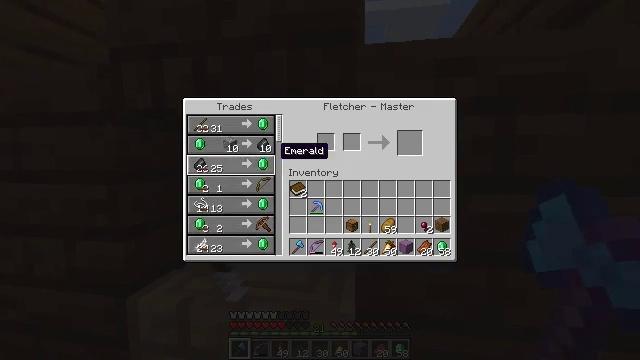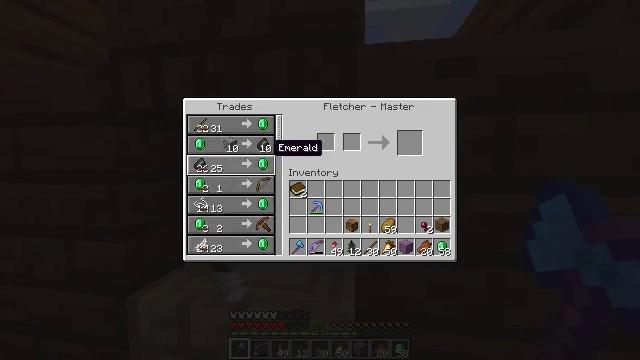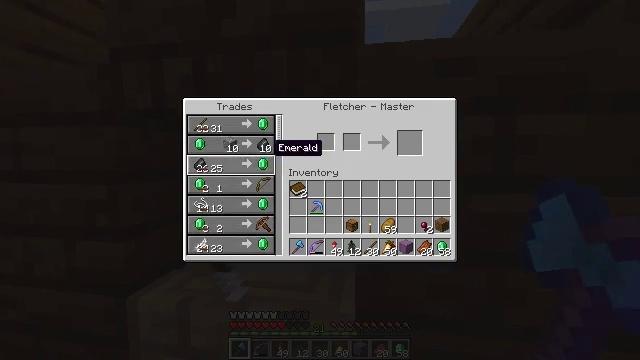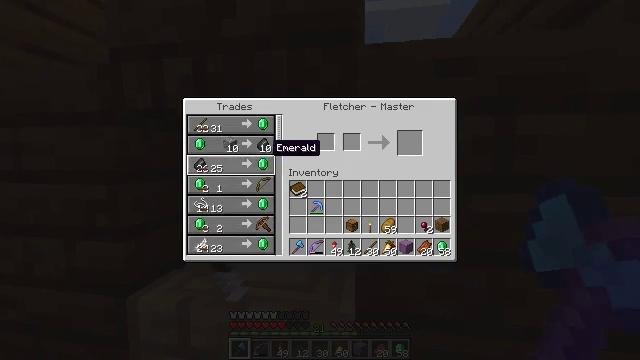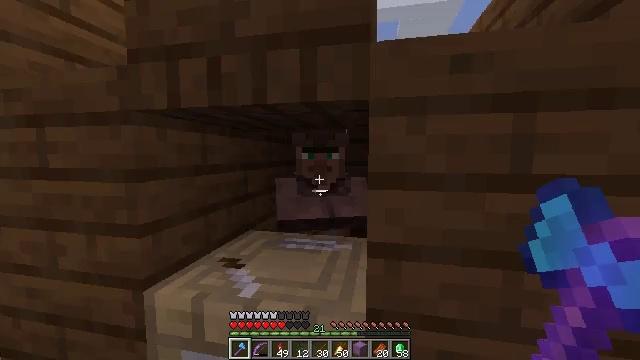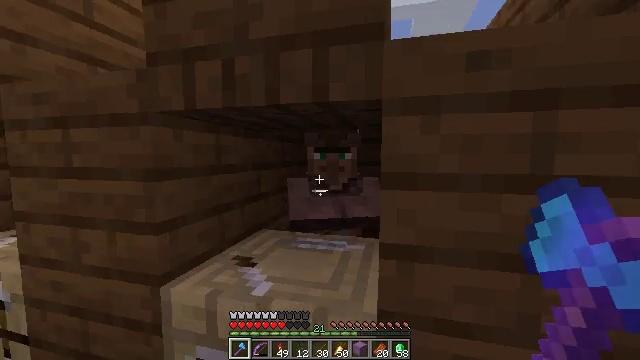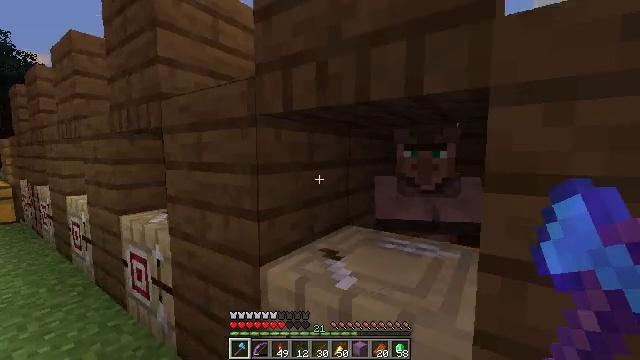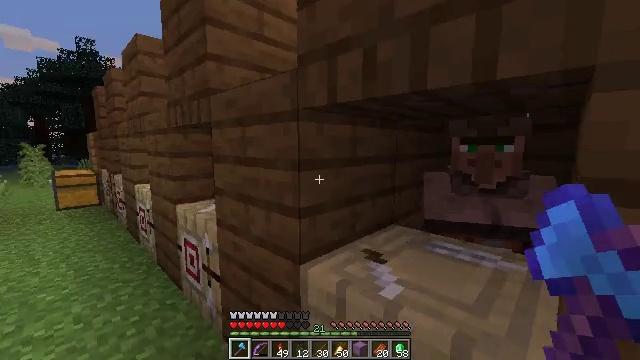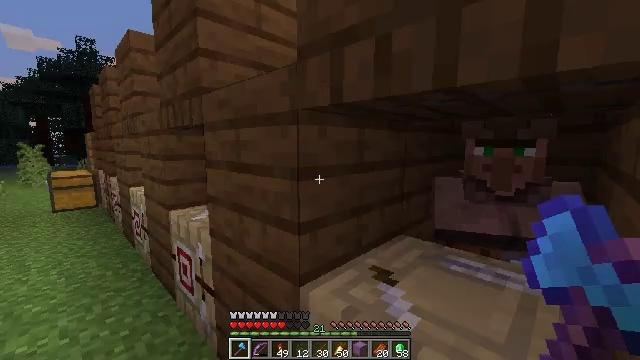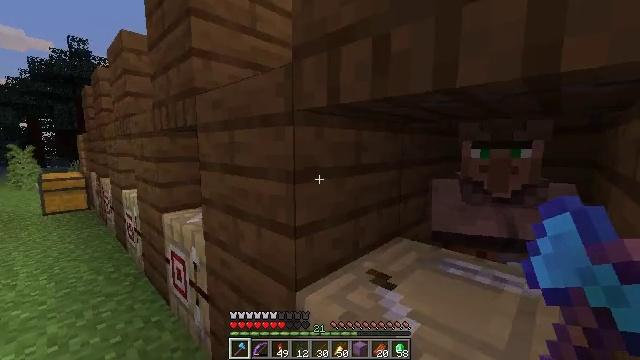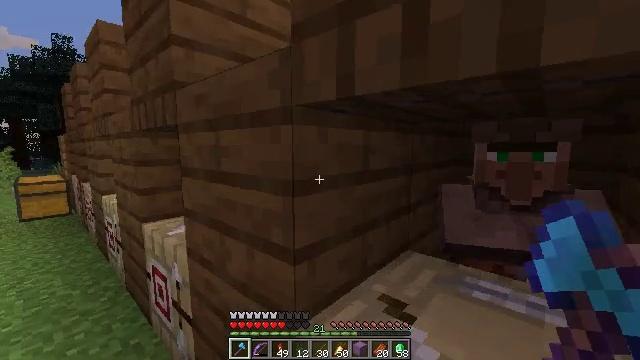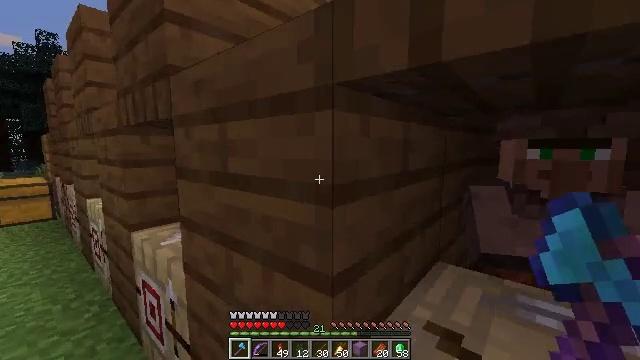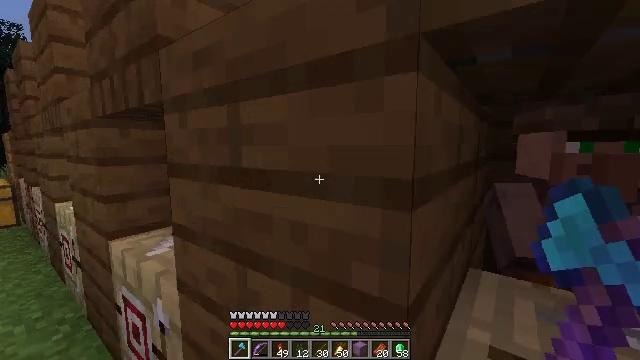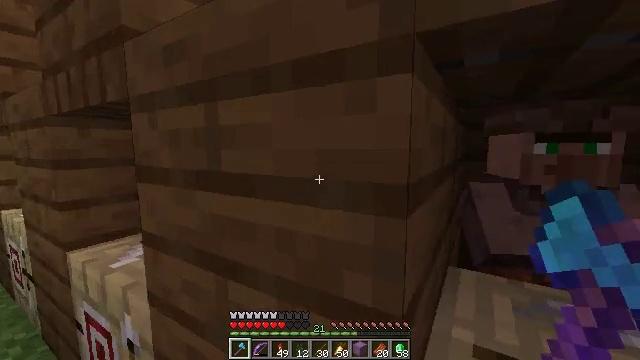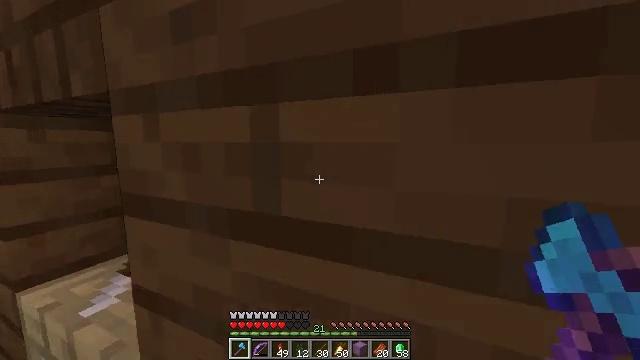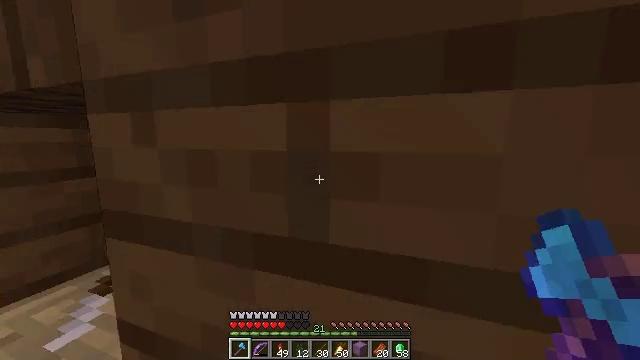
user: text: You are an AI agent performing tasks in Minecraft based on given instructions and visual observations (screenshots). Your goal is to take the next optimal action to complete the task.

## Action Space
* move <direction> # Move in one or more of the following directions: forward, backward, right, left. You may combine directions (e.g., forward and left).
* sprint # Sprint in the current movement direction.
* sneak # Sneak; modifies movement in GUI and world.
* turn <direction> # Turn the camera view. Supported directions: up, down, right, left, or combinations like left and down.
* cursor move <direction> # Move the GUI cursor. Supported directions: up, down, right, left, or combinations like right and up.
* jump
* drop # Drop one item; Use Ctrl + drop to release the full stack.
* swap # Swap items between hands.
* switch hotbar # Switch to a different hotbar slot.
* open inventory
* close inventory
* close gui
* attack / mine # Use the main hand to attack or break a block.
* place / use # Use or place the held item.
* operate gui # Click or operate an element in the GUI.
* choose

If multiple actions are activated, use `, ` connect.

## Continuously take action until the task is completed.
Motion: motion action
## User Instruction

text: Combine flint, stick, and feather to craft an arrow.
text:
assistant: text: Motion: no_op
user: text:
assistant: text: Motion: no_op
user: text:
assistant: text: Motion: no_op
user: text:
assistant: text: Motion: cursor move left
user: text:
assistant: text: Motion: turn left, close gui
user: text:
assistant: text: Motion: turn left, open inventory
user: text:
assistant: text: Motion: move forward, turn left and down
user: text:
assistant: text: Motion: move forward
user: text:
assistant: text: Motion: move forward
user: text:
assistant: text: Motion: move forward and move left, turn right
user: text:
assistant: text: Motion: move forward and move left, turn right
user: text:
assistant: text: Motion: move forward and move left, turn right
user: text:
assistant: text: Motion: move forward and move left, turn right
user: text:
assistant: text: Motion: move forward and move left, turn right
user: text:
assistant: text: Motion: move forward and move left, turn right
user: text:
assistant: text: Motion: move forward and move left, turn right
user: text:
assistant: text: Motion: move forward and move left, turn right
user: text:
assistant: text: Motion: turn right, use / place
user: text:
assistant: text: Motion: turn right, use / place
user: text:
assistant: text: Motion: turn right, use / place
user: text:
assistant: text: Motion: no_op
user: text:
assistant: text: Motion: no_op
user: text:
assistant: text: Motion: no_op
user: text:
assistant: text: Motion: no_op
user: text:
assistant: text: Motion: use / place
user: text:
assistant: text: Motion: use / place
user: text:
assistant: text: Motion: no_op
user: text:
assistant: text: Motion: no_op
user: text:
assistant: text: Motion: no_op
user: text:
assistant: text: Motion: no_op